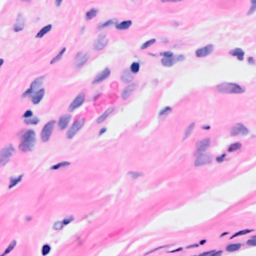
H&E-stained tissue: Breast